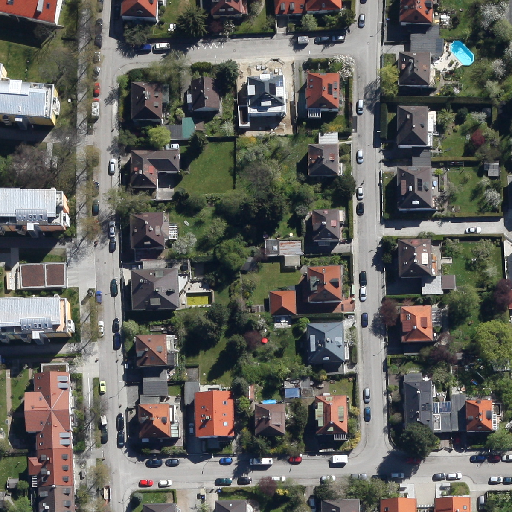
Referring expression: sidewalk along with tree